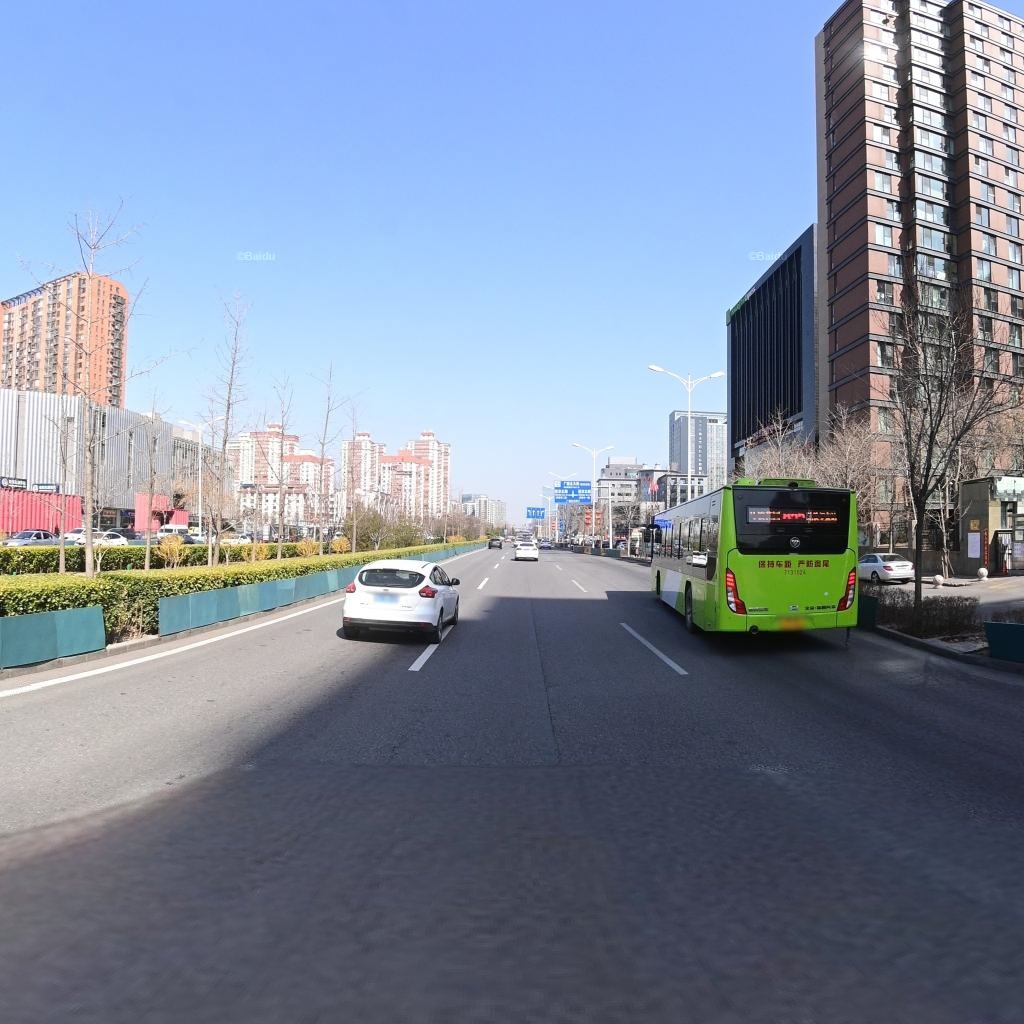
Region: Chaoyang
Road damage annotations: longitudinal crack